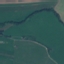
Label: Pasture